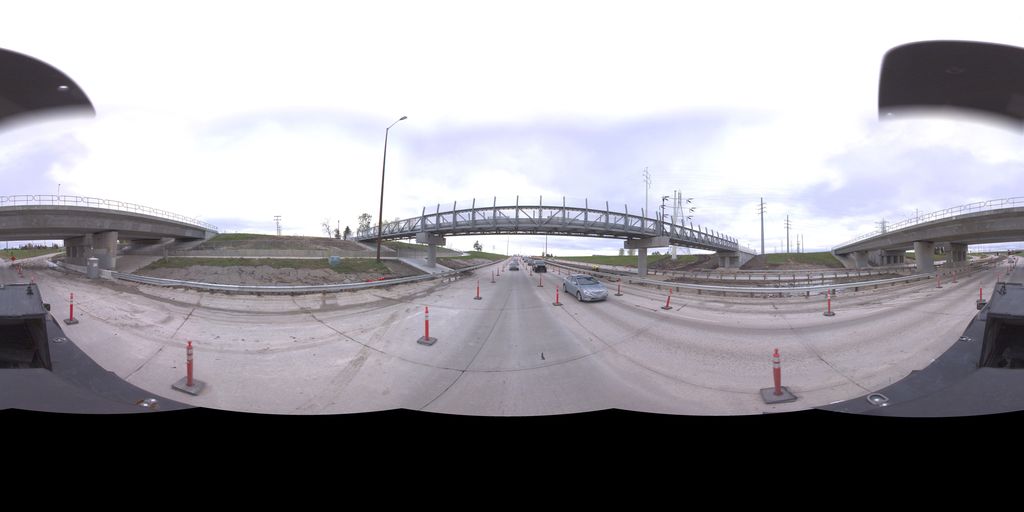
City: winnipeg